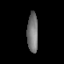
Tissue: prostate
Cell type: Fibroblasts
Senescence score: 0.6976
Nuclear area (px): 416
Mean DAPI intensity: 120.406